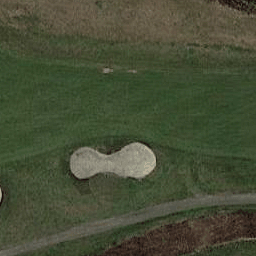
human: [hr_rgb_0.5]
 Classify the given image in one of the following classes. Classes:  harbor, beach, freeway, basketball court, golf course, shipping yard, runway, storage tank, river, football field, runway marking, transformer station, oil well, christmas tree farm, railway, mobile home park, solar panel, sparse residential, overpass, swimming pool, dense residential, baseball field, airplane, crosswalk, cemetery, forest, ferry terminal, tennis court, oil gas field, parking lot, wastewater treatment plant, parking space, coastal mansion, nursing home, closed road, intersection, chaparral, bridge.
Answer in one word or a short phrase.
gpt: golf course